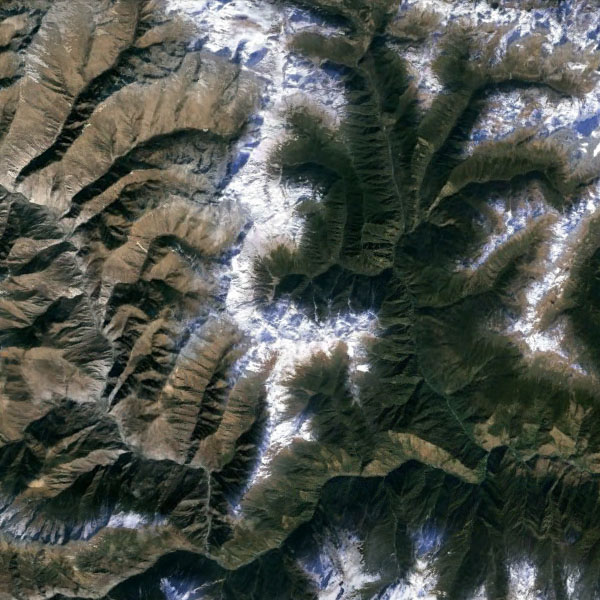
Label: Mountain